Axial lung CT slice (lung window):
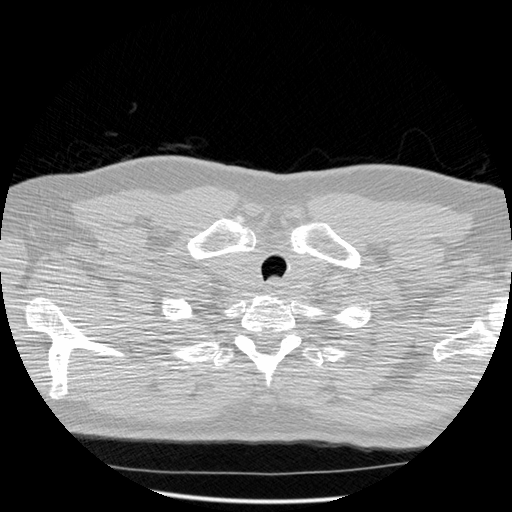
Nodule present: no